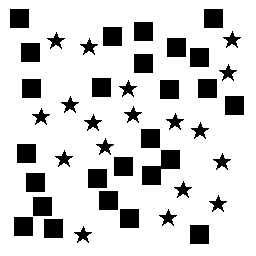
Squares: 26
Triangles: 0
Stars: 18
Total shapes: 44